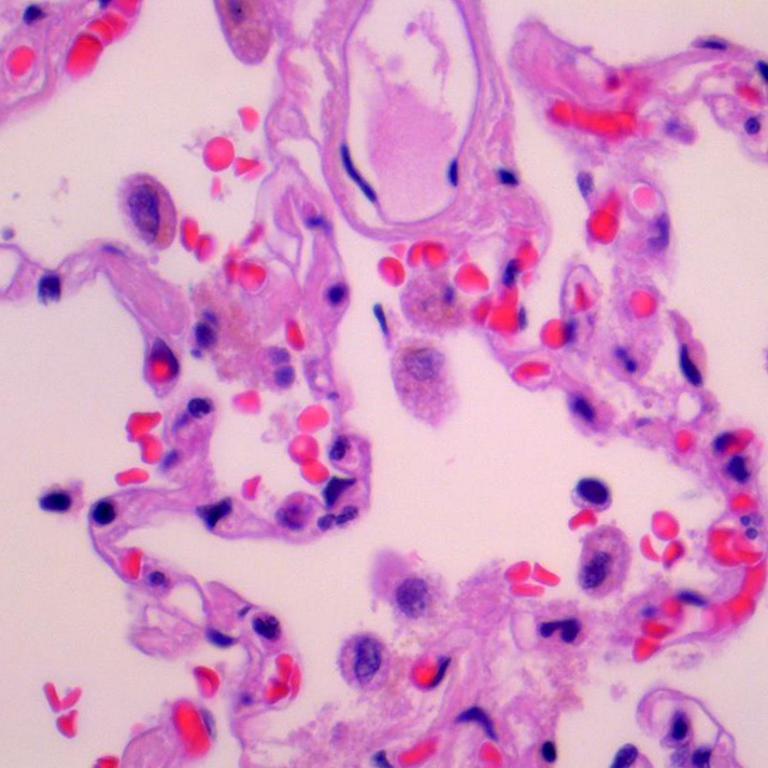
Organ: lung
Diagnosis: benign